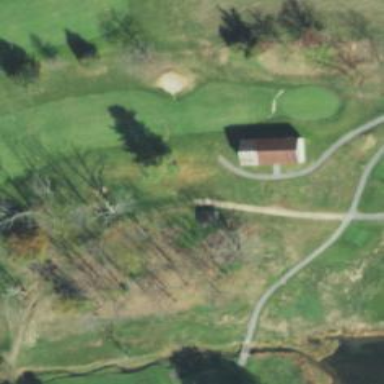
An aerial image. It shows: Path for golf carts.